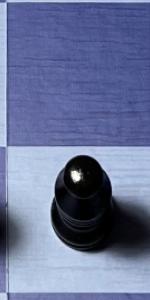
Label: Bishop_Black